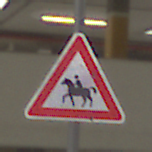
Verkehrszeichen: ReiterRechts
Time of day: Midday
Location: Roofed (Urban)
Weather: Overcast
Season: NotSpecified
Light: Artificial